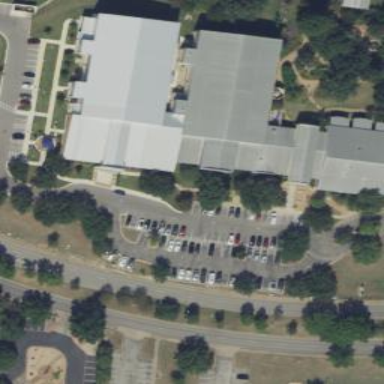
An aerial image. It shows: Community center building that is also sports center.